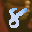
Label: 8